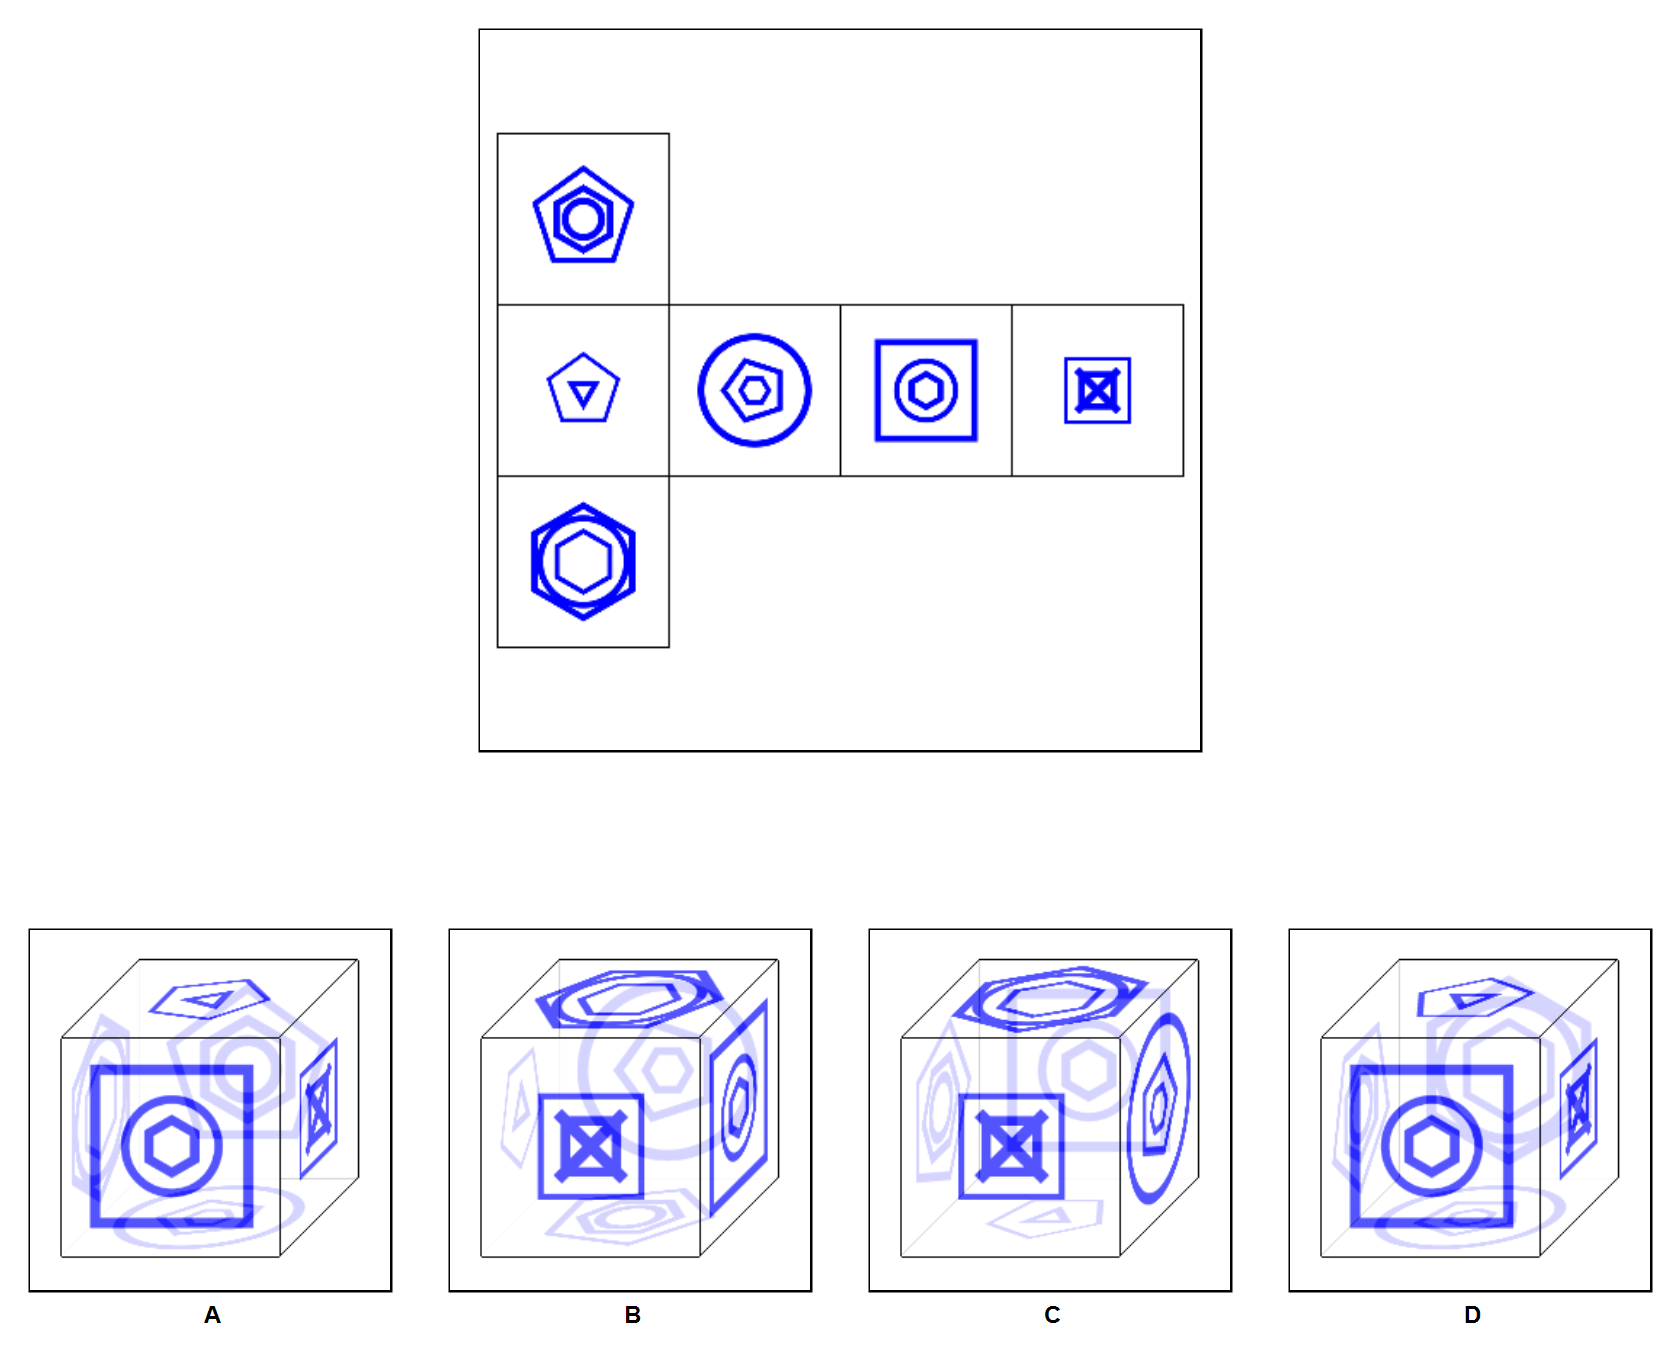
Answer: B